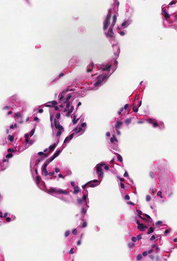
Tumor epithelial tissue: no
Tumor-associated stroma tissue: no
Normal tissue: yes